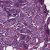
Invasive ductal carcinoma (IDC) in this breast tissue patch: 1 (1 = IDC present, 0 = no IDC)